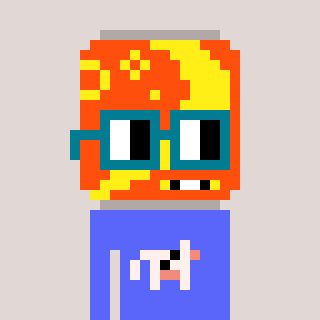
a pixel art character with square dark green glasses, a pop-shaped head and a purple-colored body on a warm background